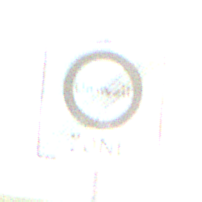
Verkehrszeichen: EndeUmweltzone
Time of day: SunriseSunset
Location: Outdoor (Beach)
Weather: Clear
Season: NotSpecified
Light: Natural